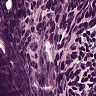
Metastatic tissue present: no